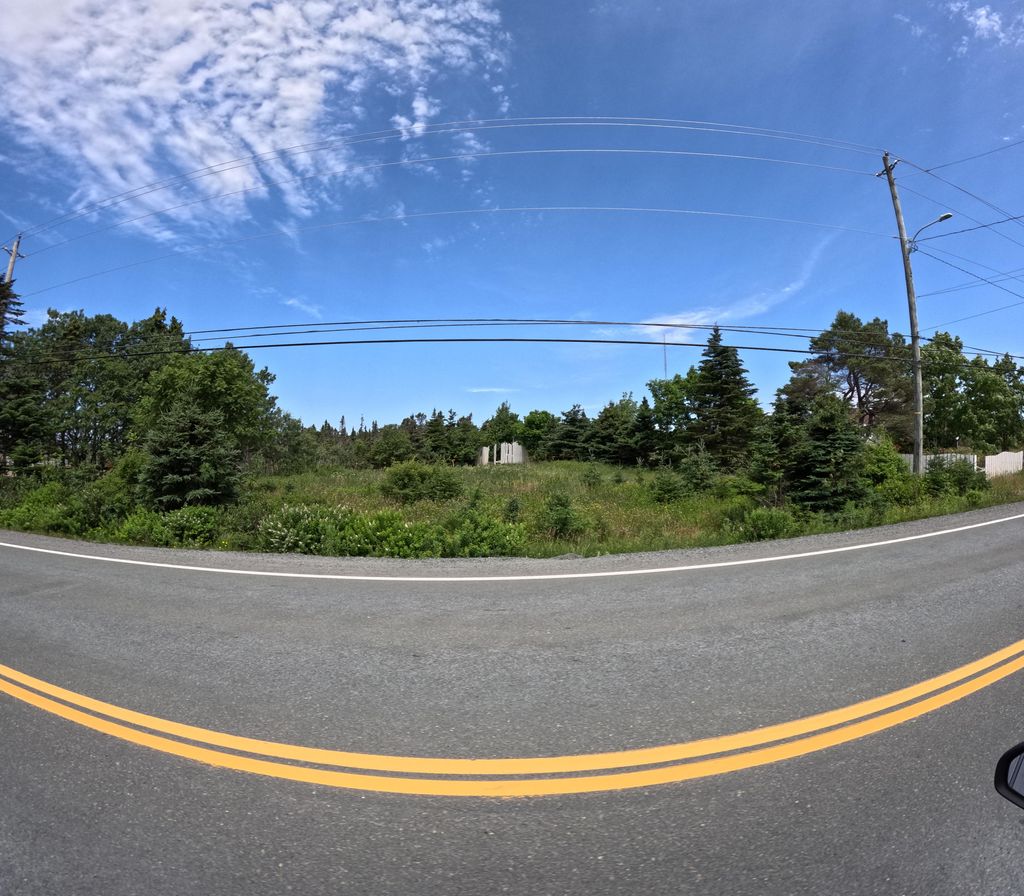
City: st_johns